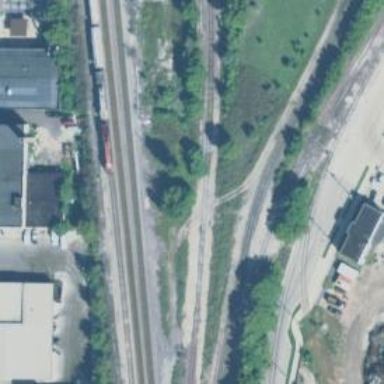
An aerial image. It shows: Railway spur service.